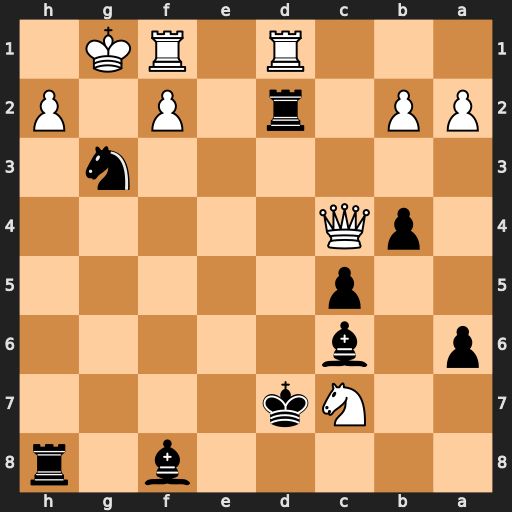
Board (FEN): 5b1r/2Nk4/p1b5/2p5/1pQ5/6n1/PP1r1P1P/3R1RK1
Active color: b
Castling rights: -
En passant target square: -
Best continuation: Ne2+ Qxe2 Rg8+ Qg4+ Rxg4#